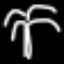
Label: palm tree